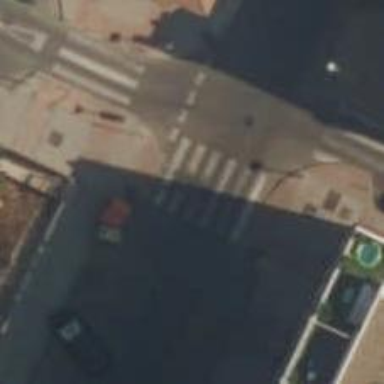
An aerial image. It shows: Uncontrolled zebra crossing on the road.